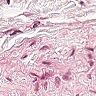
Metastatic tissue present: no